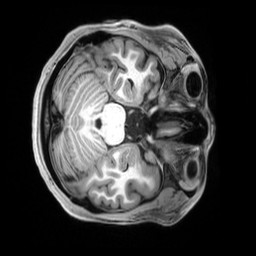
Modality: T1w
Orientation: axial
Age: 21
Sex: female
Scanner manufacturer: siemens
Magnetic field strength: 3 T
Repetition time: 2.8 s
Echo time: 0.00212 s